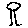
Label: tree